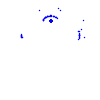
Particle: kaon